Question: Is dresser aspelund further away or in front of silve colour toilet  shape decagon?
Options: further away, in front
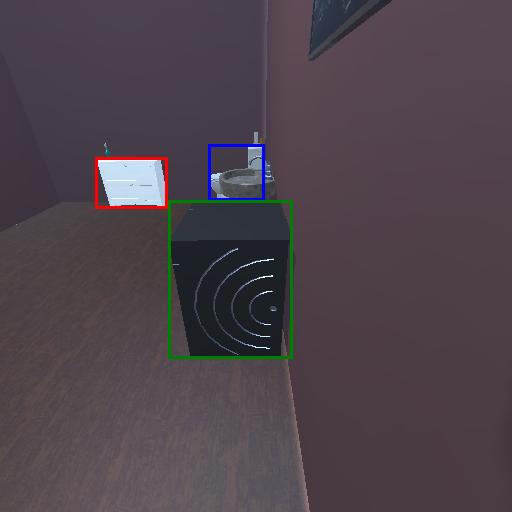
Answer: further away